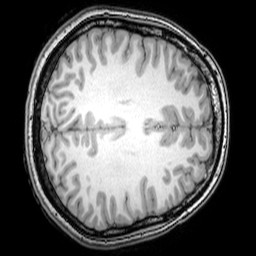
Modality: T1w
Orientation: axial
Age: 23
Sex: female
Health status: healthy
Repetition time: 0.081 s
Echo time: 0.037 s